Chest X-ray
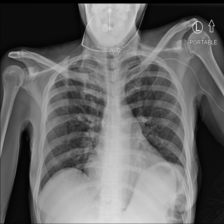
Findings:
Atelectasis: negative
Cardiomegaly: negative
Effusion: negative
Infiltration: negative
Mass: negative
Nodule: negative
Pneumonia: negative
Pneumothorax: negative
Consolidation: negative
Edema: negative
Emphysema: negative
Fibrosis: negative
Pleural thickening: negative
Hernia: negative